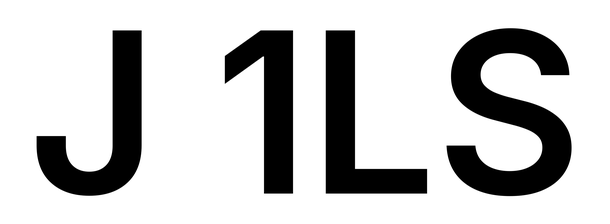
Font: Inter_SemiBold